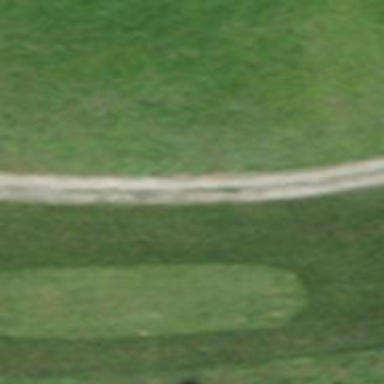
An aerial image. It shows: Designated gravel service road resembling golf cart path.